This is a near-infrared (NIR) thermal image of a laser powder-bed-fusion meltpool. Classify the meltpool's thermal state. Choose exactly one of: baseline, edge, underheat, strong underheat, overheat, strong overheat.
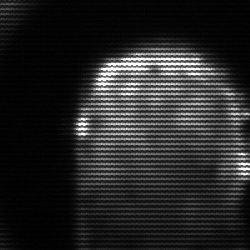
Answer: baseline